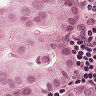
Metastatic tissue present: yes